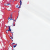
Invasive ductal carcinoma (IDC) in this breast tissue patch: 0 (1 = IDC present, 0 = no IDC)